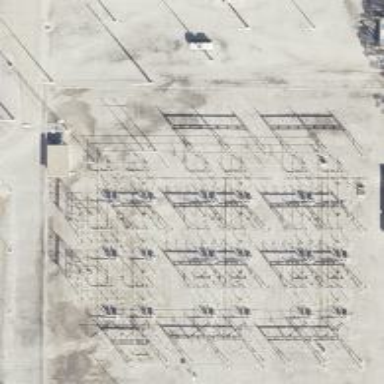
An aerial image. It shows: Switch for power supply.